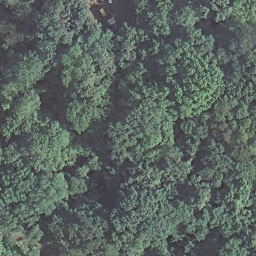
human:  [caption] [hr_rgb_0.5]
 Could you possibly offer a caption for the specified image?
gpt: Lots of emerald green plants constitute a dense forest .

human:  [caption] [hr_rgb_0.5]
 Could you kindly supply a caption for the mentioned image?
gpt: There are lots of emerald green plants in the forest .

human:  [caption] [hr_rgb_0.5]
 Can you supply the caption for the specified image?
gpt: This is a dense forest with emerald green plants .

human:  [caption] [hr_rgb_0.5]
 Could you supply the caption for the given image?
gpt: Lots of emerald green plants in the dense forest .

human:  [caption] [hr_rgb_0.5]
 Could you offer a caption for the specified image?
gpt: It is a dense forest .